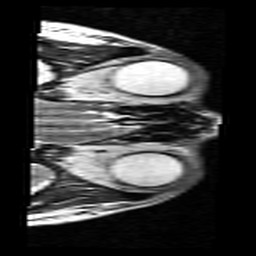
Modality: T2w
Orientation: axial
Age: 47
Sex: female
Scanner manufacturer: siemens
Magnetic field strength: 3 T
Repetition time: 7 s
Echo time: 0.085 s